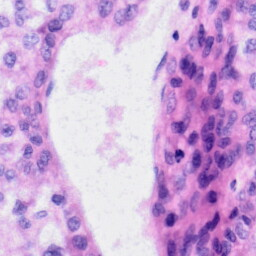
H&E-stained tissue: Liver